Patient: sex M, age 35
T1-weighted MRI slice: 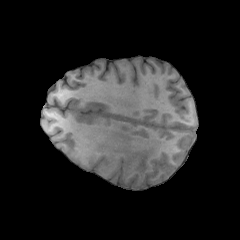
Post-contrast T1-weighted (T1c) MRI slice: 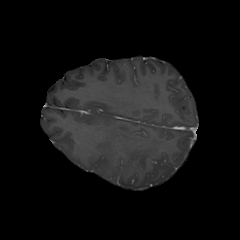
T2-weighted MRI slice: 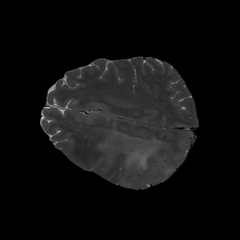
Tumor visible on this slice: yes
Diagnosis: Astrocytoma, IDH-wildtype
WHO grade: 2